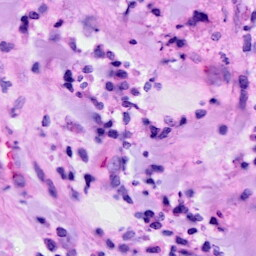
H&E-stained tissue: Breast